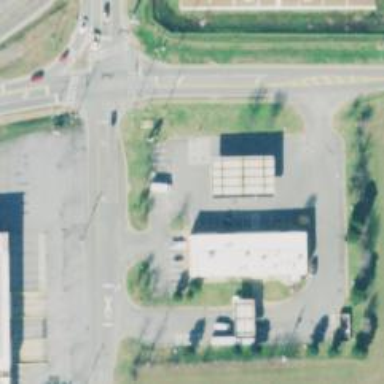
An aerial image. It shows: Convenience shop.